Question: I have 2 tables with sample data below:
'''
tblSale
PartCode PartGroup SaleQty
a FM 600
b MM 202
c SM 10
d NM 0
tblCondition
PartGroup Condition
FM >500
MM >=200
SM >=1
NM 0
'''
in SQL Server stored procedure i want to update 'PartGroup' in 'tblSale' by 'PartGroup' in 'tblCondition' based on 'sum(SaleQty)' and compare with 'Condition'.
Any help please.
UPDATE:

Example:
PartCode 'A' is has PartGroup='FM' and SaleQty=500.
if SaleQty=400 then update PartGroup='MM' based on Condition in tblCondition.
'''
UPDATE tblSale
SET tblSale.PartGroup=tblCondition.PartGroup
WHERE SUM(tblSale.Sale) ??? tblCondition.Condition
'''
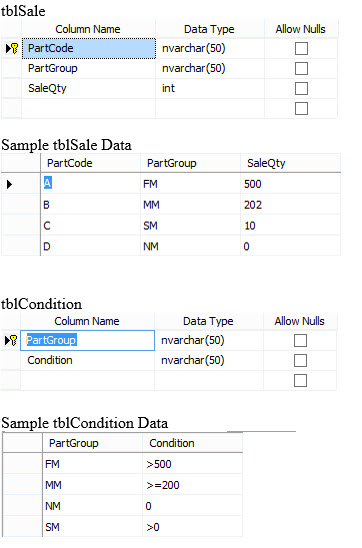
Answer: I don't think you will be able to do this without dynamic code.
For my solution you will need make some changes/notes:
- 'NM''0''=0'-
First what I do is create 'CASE' for every row from tblCondition table.
Then I SUM data to temp table by 'PartCode' (I split 'PartCode' 'c' to 2 rows for testing)
And for the last, create dynamic code, which will update data
'''
/*
CREATE TABLE #tblSale ( PartCode VARCHAR(10), PartGroup VARCHAR(10), SaleQty INT)
INSERT INTO #tblSale SELECT 'a', 'FM', 600
INSERT INTO #tblSale SELECT 'b', 'MM', 202
INSERT INTO #tblSale SELECT 'c', 'SM', 5
INSERT INTO #tblSale SELECT 'd', 'NM', 0
INSERT INTO #tblSale SELECT 'c', 'SM', 5
CREATE TABLE #tblCondition ( PartGroup VARCHAR(10), Condition VARCHAR(10))
INSERT INTO #tblCondition SELECT 'FM', '>500'
INSERT INTO #tblCondition SELECT 'MM', '>=200'
INSERT INTO #tblCondition SELECT 'SM', '>=1'
INSERT INTO #tblCondition SELECT 'NM', '=0'
*/
--CREATE CASES
DECLARE @CaseStr NVARCHAR(1000) = 'CASE '
SELECT @CaseStr = @CaseStr + '
WHEN SaleSUM ' + Condition + ' THEN '''+ PartGroup + ''' '
FROM #tblCondition
SET @CaseStr = @CaseStr + ' END'
-- SUM data by PartCode
SELECT PartCode, SUM(SaleQty) AS SaleSUM
INTO #tblSaleSUM
FROM #tblSale
GROUP BY PartCode
-- Create dynamic code for update
DECLARE @query NVARCHAR(MAX)
SET @query = N'
UPDATE S
SET S.PartGroup = SS.PartGroup
FROM #tblSale AS S
INNER JOIN
(
SELECT PartCode, ' + @CaseStr + ' AS PartGroup
FROM #tblSaleSUM
) AS SS
ON SS.PartCode = S.PartCode
'
EXEC sp_executesql @query
'''